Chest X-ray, PA view. Patient: 61 years old, sex M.
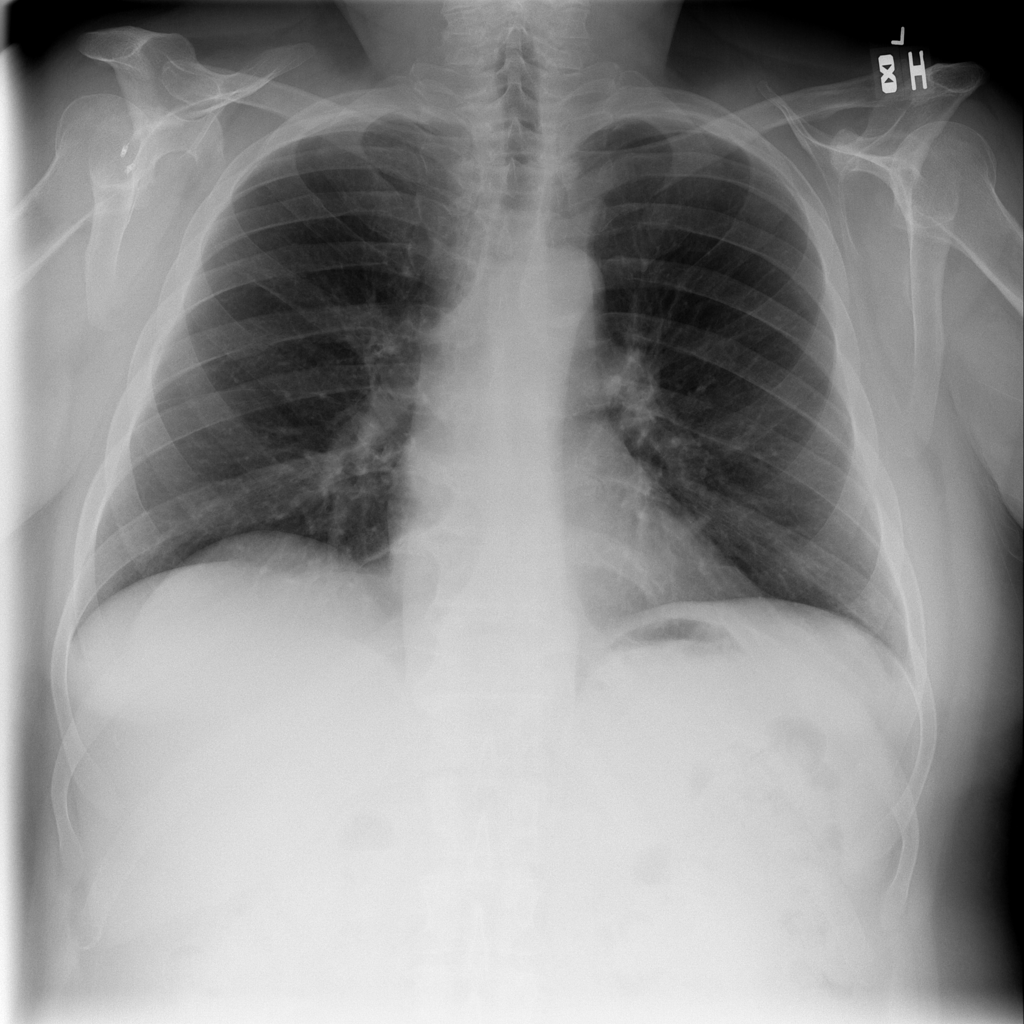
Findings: No Finding